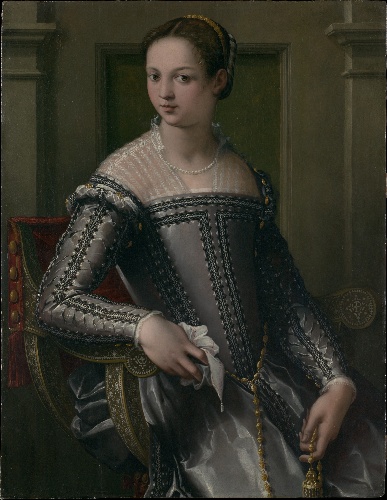
Title: Portrait of a Woman
Artist: Italian (Florentine) Painter (possibly Jacopo Zucchi, Florence 1541–1590 Rome)
Date: mid-16th century
Object type: Painting
Classification: Paintings
Medium: Oil on wood
Dimensions: 38 1/2 x 30 in. (97.8 x 76.2 cm)
Department: European Paintings
Credit line: The Friedsam Collection, Bequest of Michael Friedsam, 1931
Accession year: 1932
Repository: Metropolitan Museum of Art, New York, NY
Tags: Portraits|Women